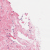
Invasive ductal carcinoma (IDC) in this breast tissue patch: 0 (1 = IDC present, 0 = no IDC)